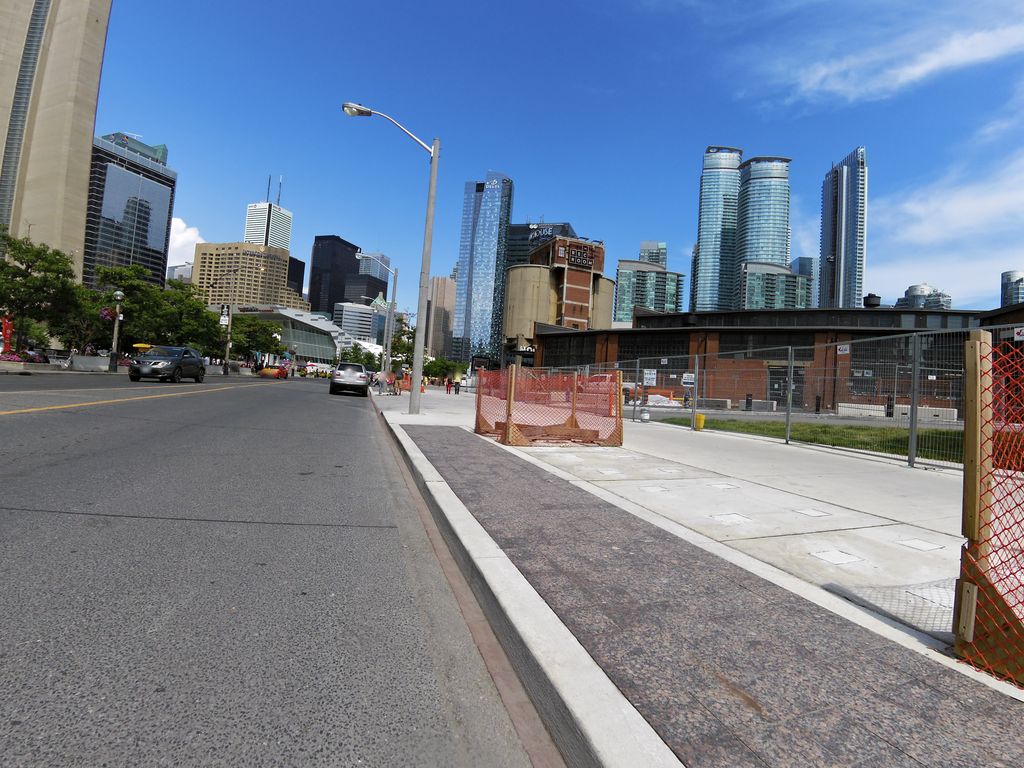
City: toronto